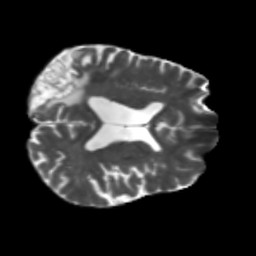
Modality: T2w
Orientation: axial
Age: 68
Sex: male
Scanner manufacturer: siemens
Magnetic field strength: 3 T
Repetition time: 5.47 s
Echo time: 0.0854 s